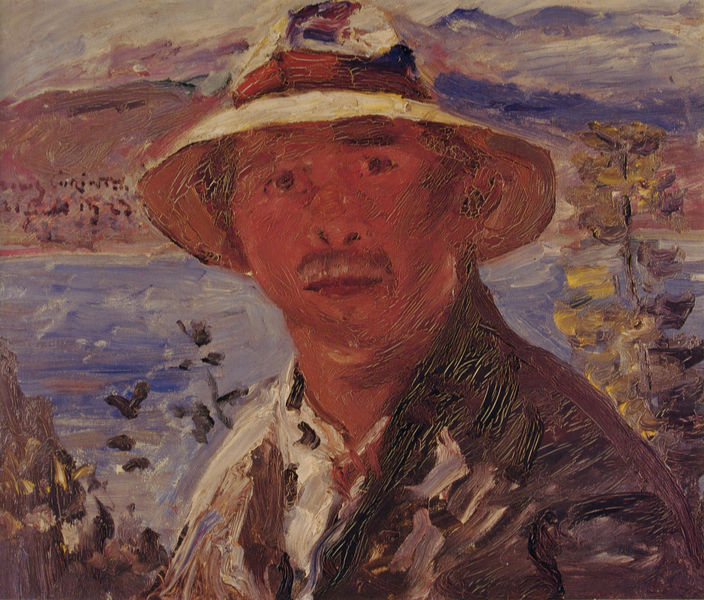
Titel: Selbstporträt mit Strohhut
Künstler: Lovis Corinth
Standort: Bern
Institution: Kunstmuseum
Schlagwörter: baum, berg, blau, blätter, dunkel, felsen, gemälde, himmel, kopf, mann, meer, schatten, wasser, wolken, bäume, fluss, gelb, impressionismus, landschaft, ocker, see, teich, äste, blumen, braun, haar, hell, hintergrund, hut, kleider, licht, mund, nase, ohr, schwarz, stirn, blick, rot, wolke, beige, expressionismus, schleife, bart, hemd, jacke, kappe, mütze, schnurrbart, augen, band, falten, gesicht, kleidung, kragen, sehen, stein, steine, bildnis, blicken, hals, herr, portrait, porträt, öl, ast, bach, baumstamm, hügel, natur, vögel, gewässer, pastos, sonne, auge, haare, mantel, stoff, blatt, pflanze, pflanzen, frontal, kinn, ohren, schulter, schultern, tal, anhöhe, aussicht, sommer, süden, moderne, abstrakt, berge, bergig, farben, fels, gebirge, modern, dunst, farbe, nebel, van gogh, arbeiter, ölgemälde, schnäuzer, duktus, falte, schnauz, schnurbart, draussen, strohhut, pupillen, maler, ölfarbe, schnauzbart, schnauzer, selbstporträt, krempe, sonnenhut, betrachter, klippe, corinth, schwarm, selbstbildnis, liebermann, älter, pupille, nasenlöcher, selbstportrait, gefüllt, atmosphäre, oberlippenbart, huntergrund, tempera, erhöht, staffelsee, talsperre, dellen, intersse, ro, pinselschlag, bugemälde, pprtrait